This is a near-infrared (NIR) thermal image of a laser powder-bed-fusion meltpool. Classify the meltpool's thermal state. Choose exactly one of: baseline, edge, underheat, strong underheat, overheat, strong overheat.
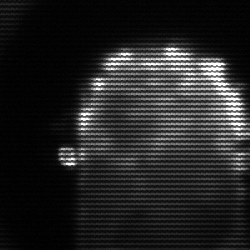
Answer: baseline